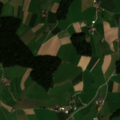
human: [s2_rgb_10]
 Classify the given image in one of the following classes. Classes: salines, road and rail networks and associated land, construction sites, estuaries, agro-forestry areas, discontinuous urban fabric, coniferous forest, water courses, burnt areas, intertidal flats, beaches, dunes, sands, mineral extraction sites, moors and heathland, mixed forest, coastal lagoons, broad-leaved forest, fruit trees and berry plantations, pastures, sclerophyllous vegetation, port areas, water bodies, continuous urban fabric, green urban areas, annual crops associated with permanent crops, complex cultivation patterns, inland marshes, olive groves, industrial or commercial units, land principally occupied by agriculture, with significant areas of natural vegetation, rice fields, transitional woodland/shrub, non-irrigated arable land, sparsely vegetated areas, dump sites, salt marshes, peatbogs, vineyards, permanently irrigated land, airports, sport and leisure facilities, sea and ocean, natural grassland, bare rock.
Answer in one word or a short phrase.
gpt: non-irrigated arable land, complex cultivation patterns, coniferous forest